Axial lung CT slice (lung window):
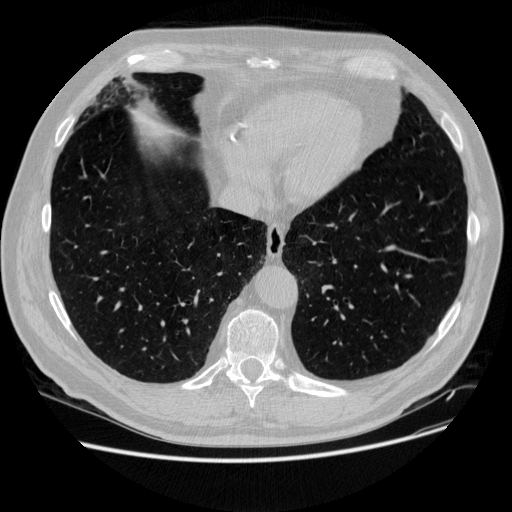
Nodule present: no